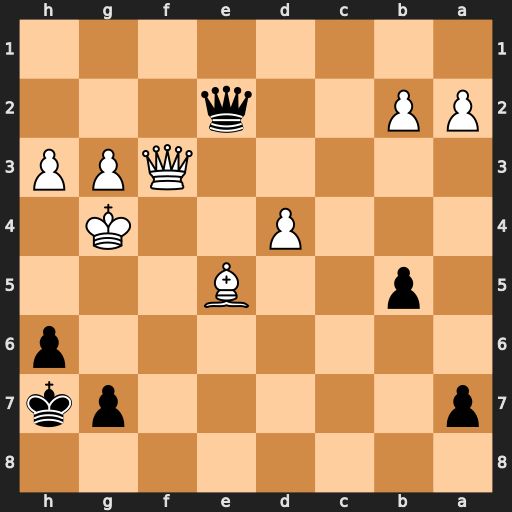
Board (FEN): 8/p5pk/7p/1p2B3/3P2K1/5QPP/PP2q3/8
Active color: b
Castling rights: -
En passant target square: -
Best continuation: h5+ Kf4 g5+ Kxg5 Qxf3